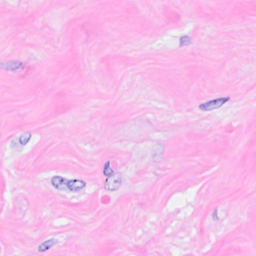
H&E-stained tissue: Breast